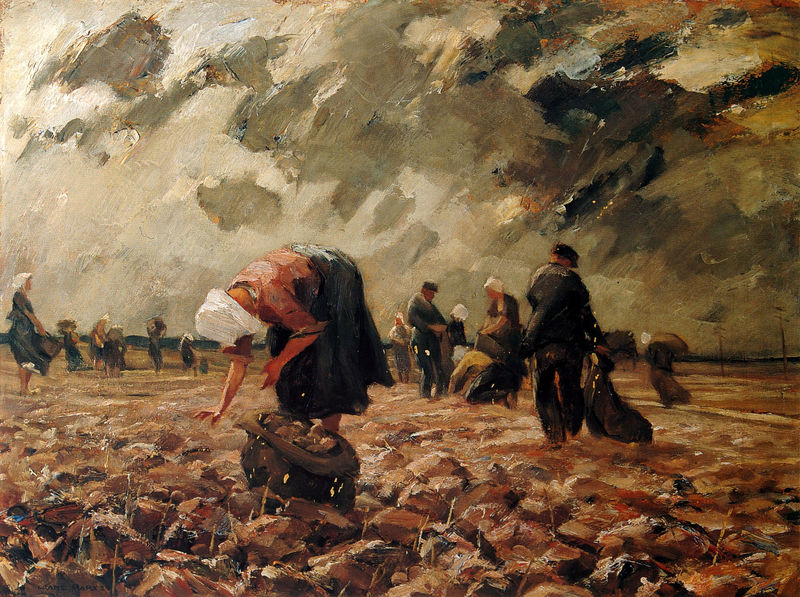
Titel: Kartoffelernte
Künstler: Franz Marx
Standort: München
Institution: Städtische Galerie im Lenbachhaus
Schlagwörter: blau, gewitter, himmel, mann, weiß, wolken, frauen, gelb, impressionismus, landschaft, menschen, ocker, sand, see, ufer, braun, frau, grau, hintergrund, hut, kleid, kleider, licht, männer, schwarz, stroh, vordergrund, gras, rot, tuch, weg, wolke, beige, leute, hemd, jacke, mütze, arm, arme, mensch, stein, steine, erde, feld, felder, halme, horizont, hügel, kalt, nass, weite, wind, flachland, arbeit, bauern, sack, schürze, naturalismus, mast, acker, arbeiten, arbeiterinnen, bäuerin, bäuerinnen, ernte, feldarbeit, getreide, schwer, schürzen, säcke, halm, herbst, arbeiter, sturm, unwetter, wehen, wetter, hat, people, white, women, kopftuch, bauer, regen, courbet, bücken, gefahr, knien, liebermann, kartoffel, kartoffeln, blitz, ackerbau, gebückt, ähren, donner, scholle, anstrengend, ground, ernten, schollen, hagel, erdäpfel, working, erntehelfer, graupel, kartoffelernte, kartoffelernter, realität, schlechtes wetter, earth, bag